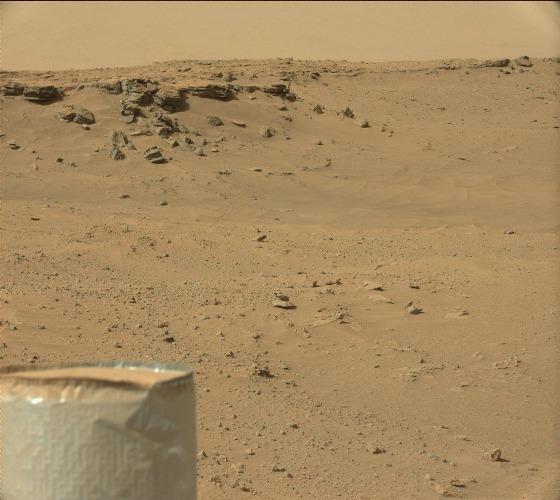
Terrain classes present: Background, Bedrock, Gravel / Sand / Soil, Rock, Shadow, Sky / Distant Mountains